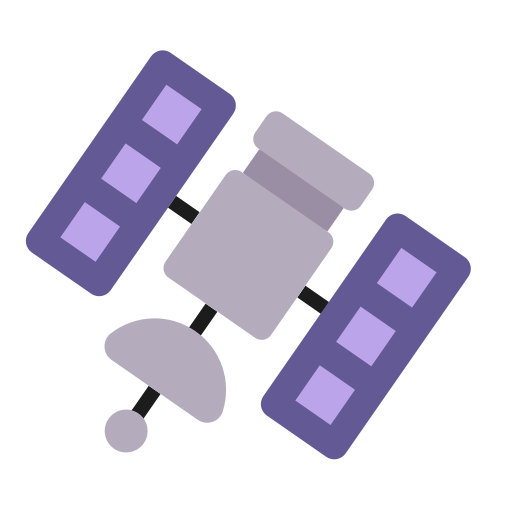
satellite flat